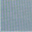
Piece: xx